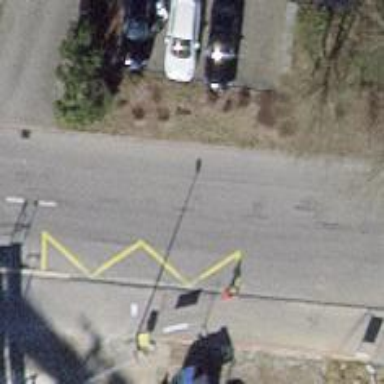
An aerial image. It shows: Public transport stop position.